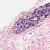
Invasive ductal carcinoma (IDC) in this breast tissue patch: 0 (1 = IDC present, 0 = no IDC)